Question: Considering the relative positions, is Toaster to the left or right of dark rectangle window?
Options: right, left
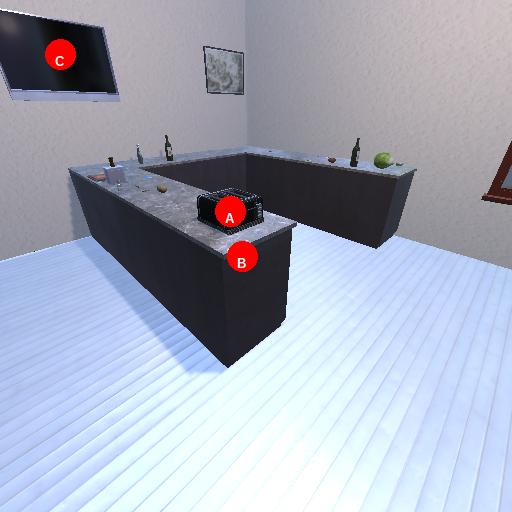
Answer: right